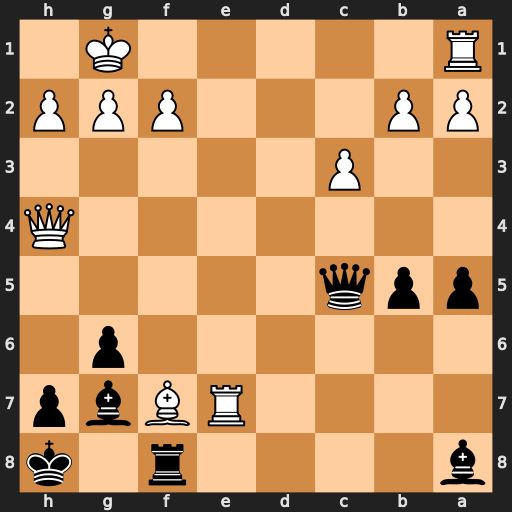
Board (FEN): b4r1k/4RBbp/6p1/ppq5/7Q/2P5/PP3PPP/R5K1
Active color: b
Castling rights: -
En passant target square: -
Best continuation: g5 Qh5 Qxe7